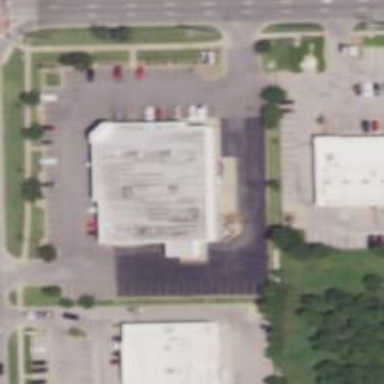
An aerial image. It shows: Pharmacy providing healthcare services.